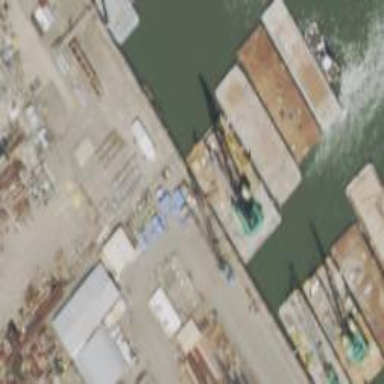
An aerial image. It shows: Man-made pier.